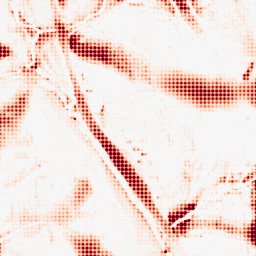
Category: morphological
Decomposition family: morphological_ellipse
Decomposition parameters: operation: opening
width: 50
height: 50
Upsampling method: sinc_blackman
Upsampling parameters: scale: 8
kernel_size: 8
Upsampling scale: 8